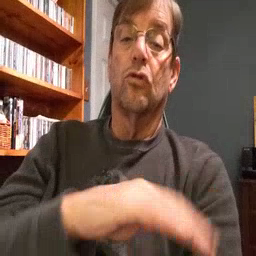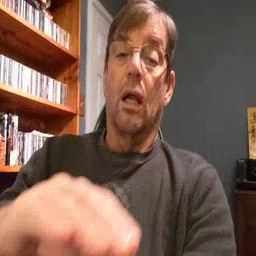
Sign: child